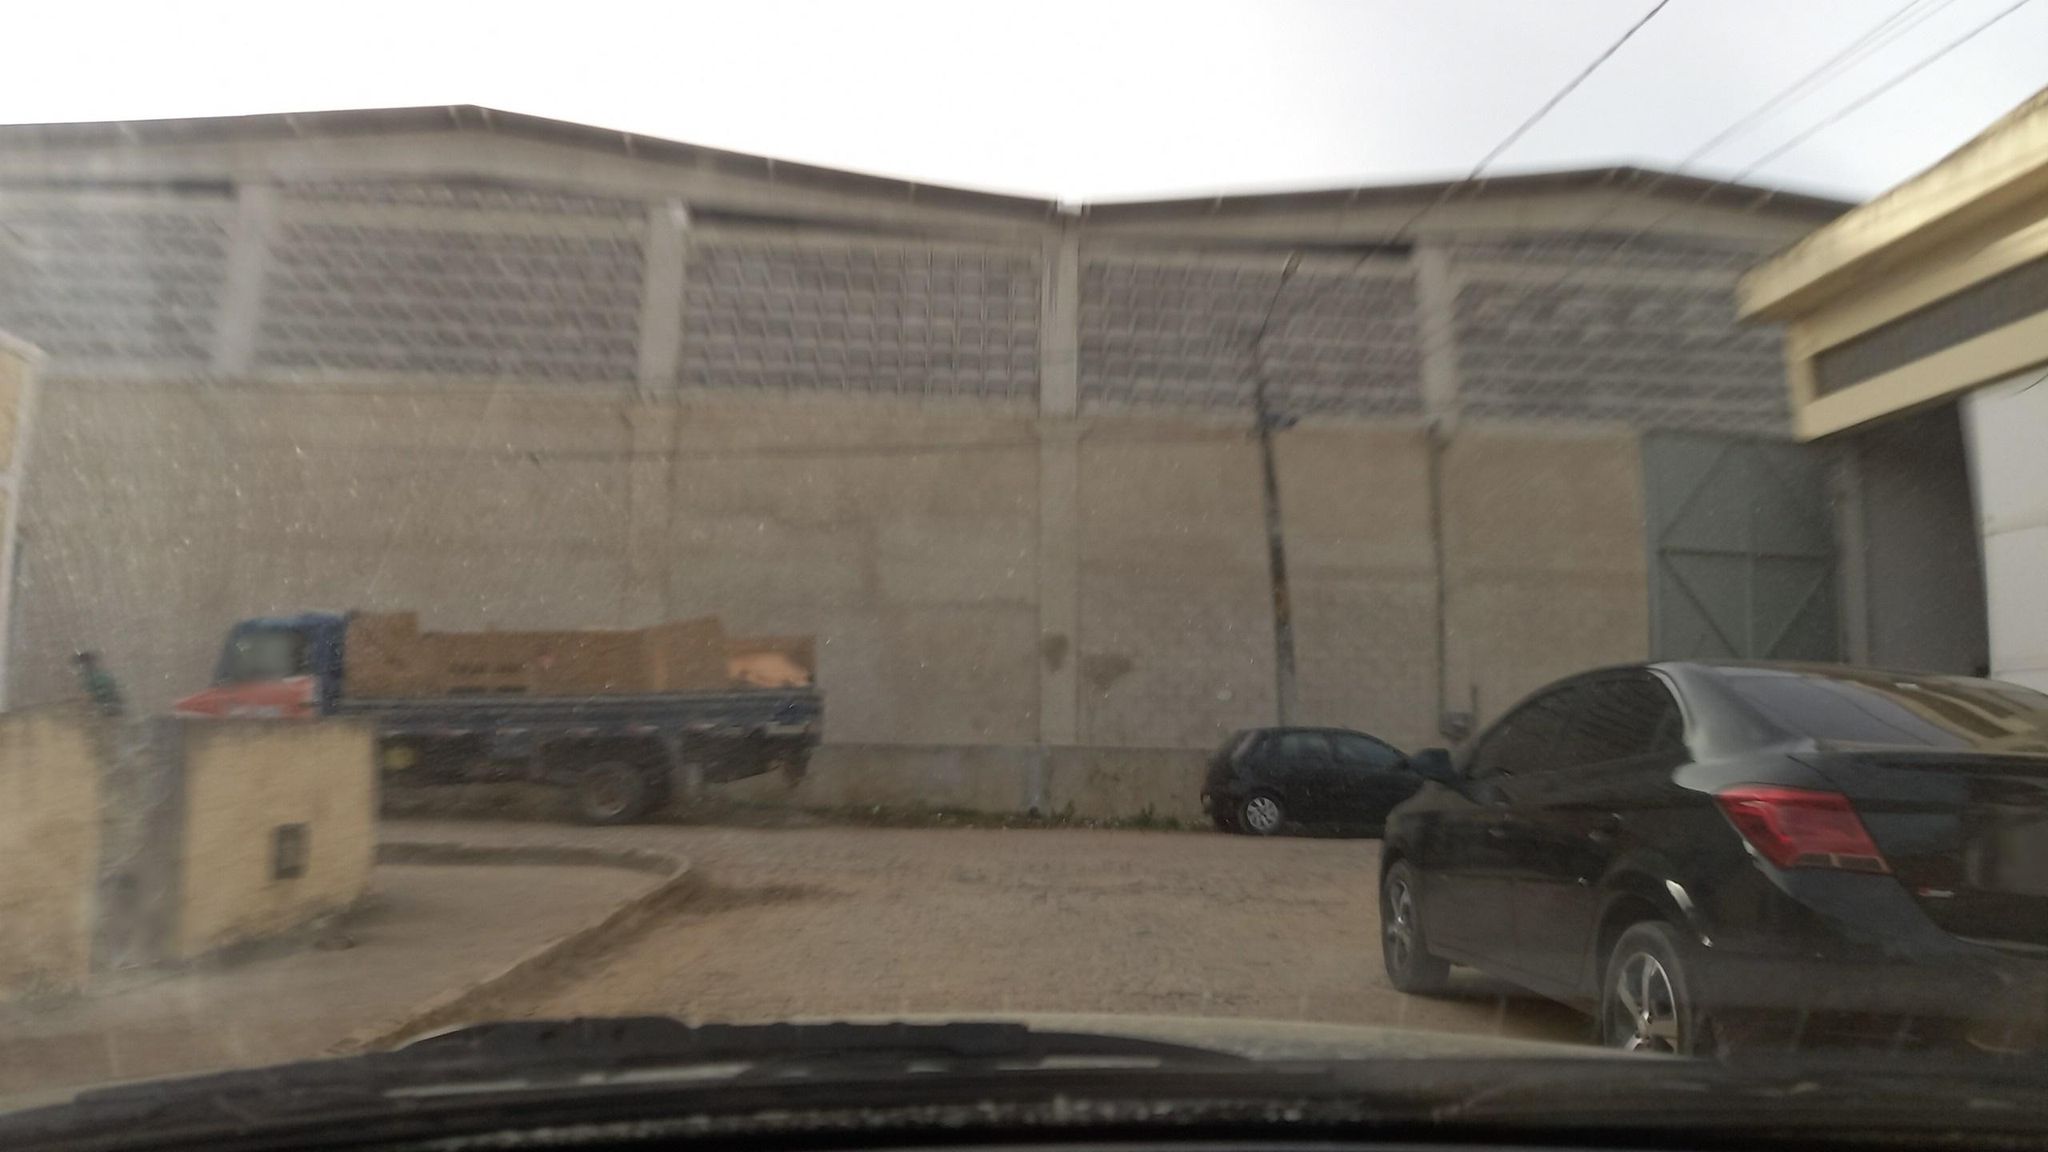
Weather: clear
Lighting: day
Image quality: slightly poor
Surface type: driving surface
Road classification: residential
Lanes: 2
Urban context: urban centre
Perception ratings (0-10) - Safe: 2.07, Lively: 1.51, Beautiful: 1.25, Boring: 2.01, Depressing: 7.14, Wealthy: 2.93